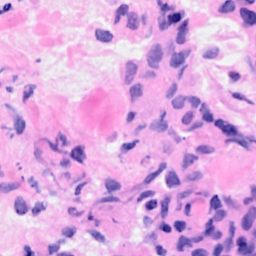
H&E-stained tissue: Breast